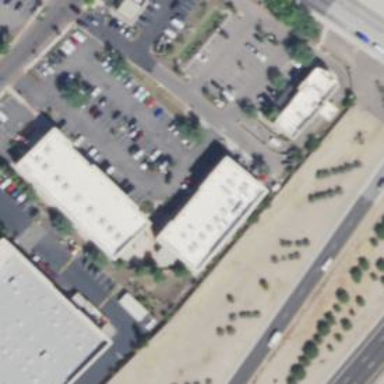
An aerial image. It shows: Retail building.